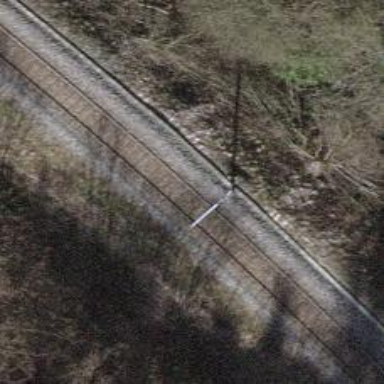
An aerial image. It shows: Single-track electrified railway with contact line.